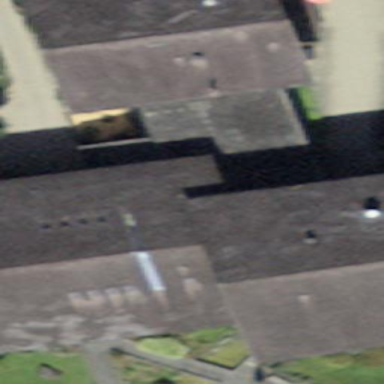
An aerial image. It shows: Building.